Question: Right now my app can send the user location to Firestore database continuously. but I can't find a way to access sent to Firestore so that I can retrieve it and plot it into the map.
i am using below method to send data into firestore.
'''
_addGeoPoint(LatLng myloc) {
GeoFirePoint myLocation =
geo.point(latitude: myloc.latitude, longitude: myloc.longitude);
firestore
.collection('locations')
.add({'busName': 'WP9885','routeNo':'155','position': myLocation.data});
}
'''

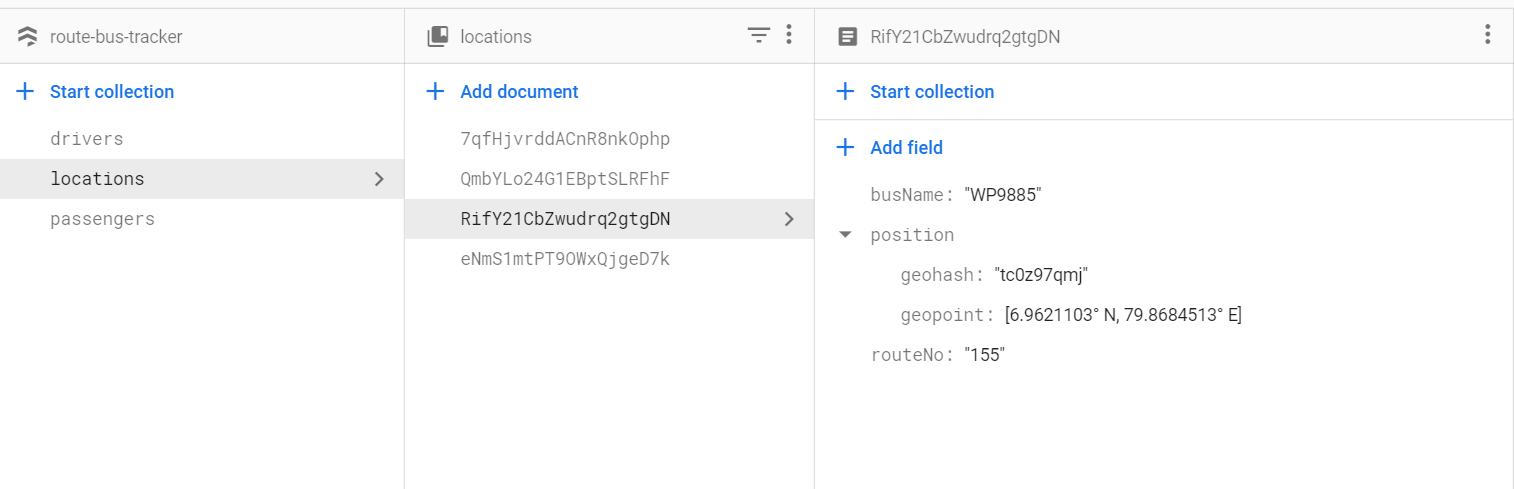
Answer: Firestore doesn't have a concept of "last" or "most recent" data. You should <URL> in your document if you want to add a sense of time to the documents in your collection.
If you have a timestamp field in each document, then you can query for the most recently added document using code similar to this:
'''
firestore
.collection("locations")
.orderBy("location", "desc")
.limit(1)
'''